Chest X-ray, PA view. Patient: 25 years old, sex M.
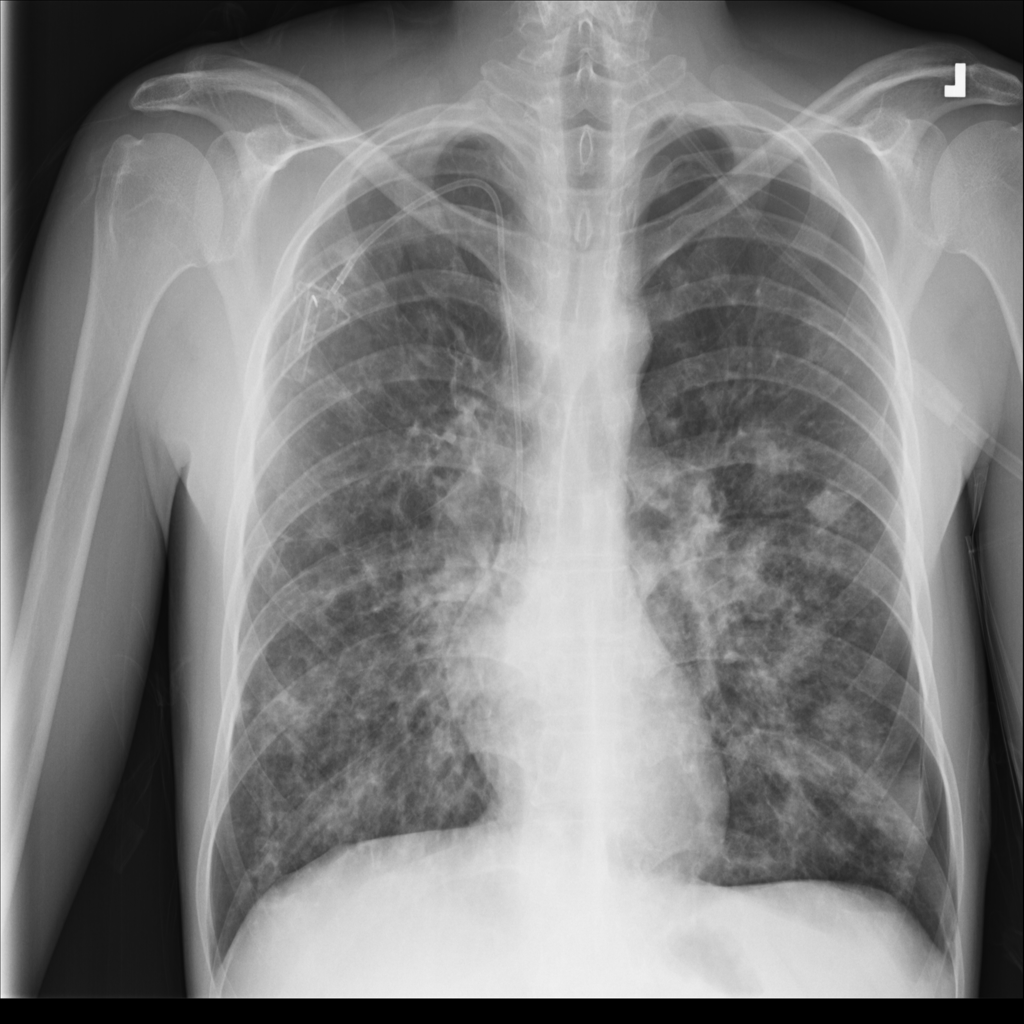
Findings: Infiltration, Nodule, Pneumothorax